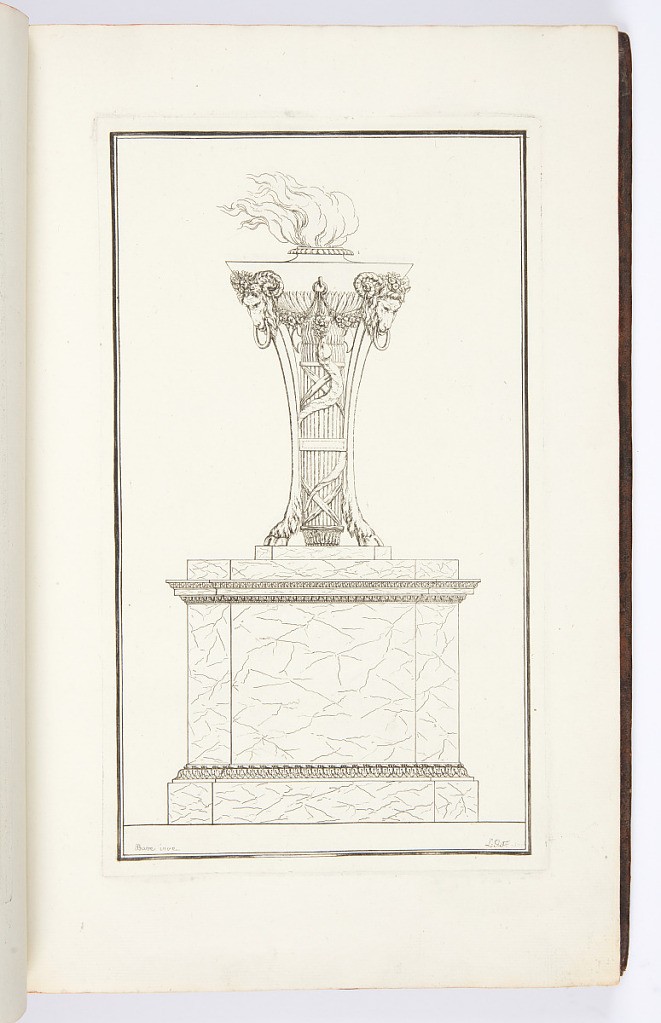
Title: PIED-D’ESTAL surmonté d’un trépied dans le genre antique, ou de tel autre ornement qu’on desirera
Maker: Louis-Gustave Taraval, French, 1738 – 1794
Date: ca. 1791
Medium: Etching on paper
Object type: Print
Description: Design for a stove heater decorated with neoclassical motifs, an incense burner or flaming torch in the form of a tripod decorated with ram's heads, feet, festoons of flowers, leaf motifs and a snake, on top of a pedestal with running pattern moldings. The plate is signed.